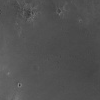
Atmospheric dust classification: not_dusty